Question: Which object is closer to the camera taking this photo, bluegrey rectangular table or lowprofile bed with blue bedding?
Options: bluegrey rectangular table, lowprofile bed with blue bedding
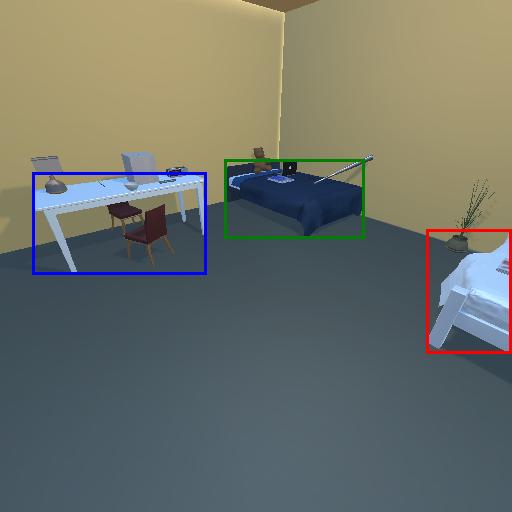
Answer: bluegrey rectangular table